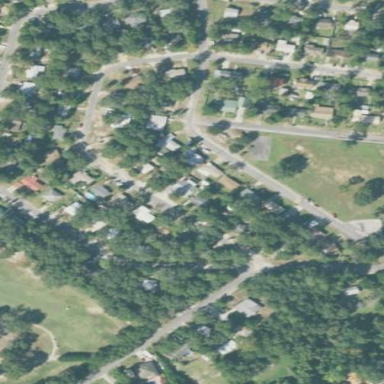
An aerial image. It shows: Single-family residential area.